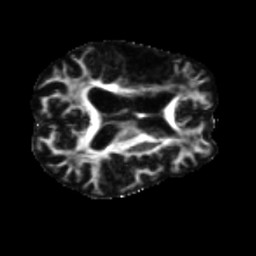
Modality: FA
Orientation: axial
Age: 58
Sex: male
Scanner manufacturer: siemens
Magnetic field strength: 3 T
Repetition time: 5.25 s
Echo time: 0.08 s